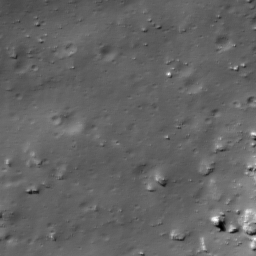
Host type: background_regolith
Lunar coordinates: latitude nan, longitude nan